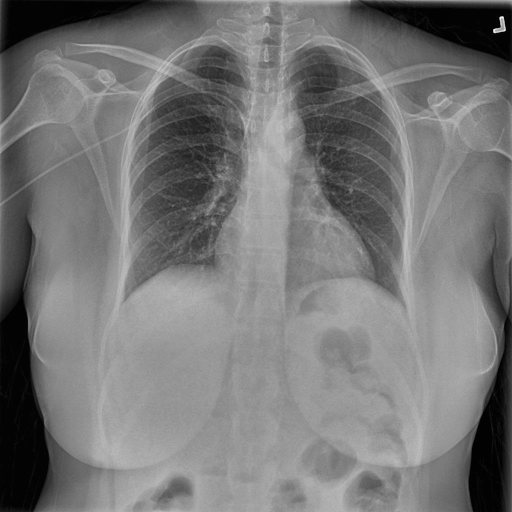
Finding: NORMAL